Question: How can I set text direction of select option tag Right?
'''
<select style="direction:rtl;text-align:right">
<option value="" selected="">hmh</option>
<option value="1">rhbr systm</option>
<option value="0">`dy</option>
</select>
'''

jsfiddle:
<URL>
Solutions in duplicated question does not cover my problem:
<URL>
UPDATE:I am using safari 5.1 in windows.
'text-align:-webkit-right' does not works in safari 5.1 for windows
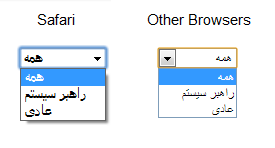
Answer: Safari having the issue(bug) with the '<Select>'option for the 'text-align:right' with the 'direction:rtl' property. Please check following link for bug report:--
--><URL>
beside that I also find so many forums which reported this issue check some of then :--
--><URL>
--><URL>
--><URL>
You can be do google for more information about this bug,
In the safari road maps(Implementations) I didn't hear any solution for this bug/issue.